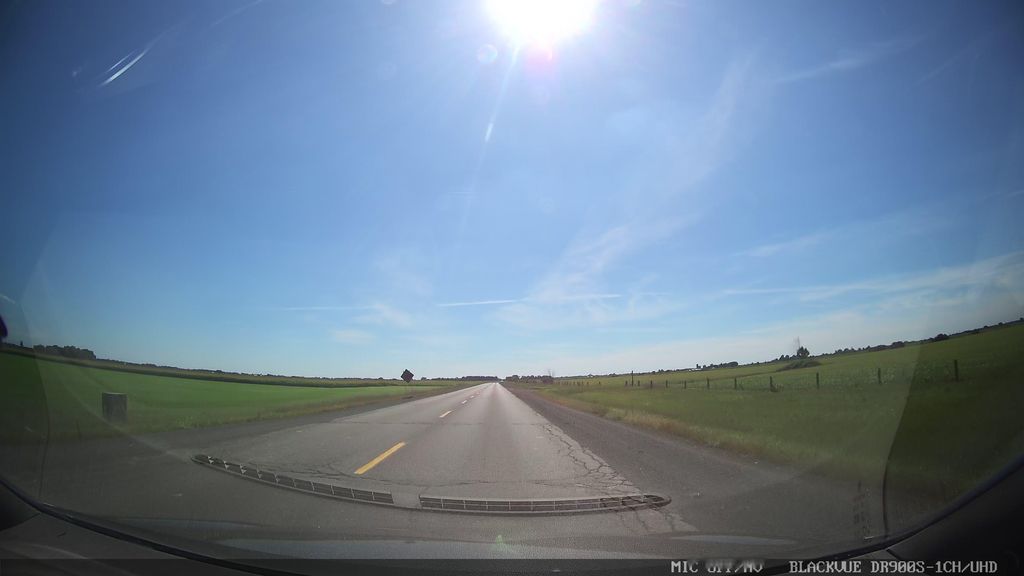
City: ottawa-gatineau